Field crop: tomato
Growth stage: 2
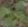
Species: solanum